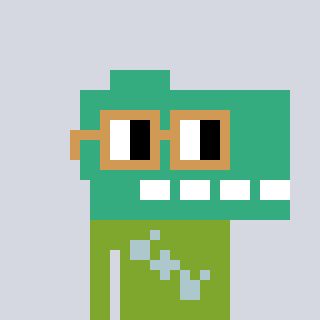
a pixel art character with square brown glasses, a dino-shaped head and a slimegreen-colored body on a cool background